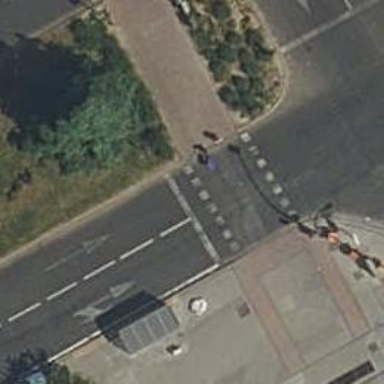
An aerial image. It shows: Zebra crossing with traffic signals. The crossing is marked by traffic lights.